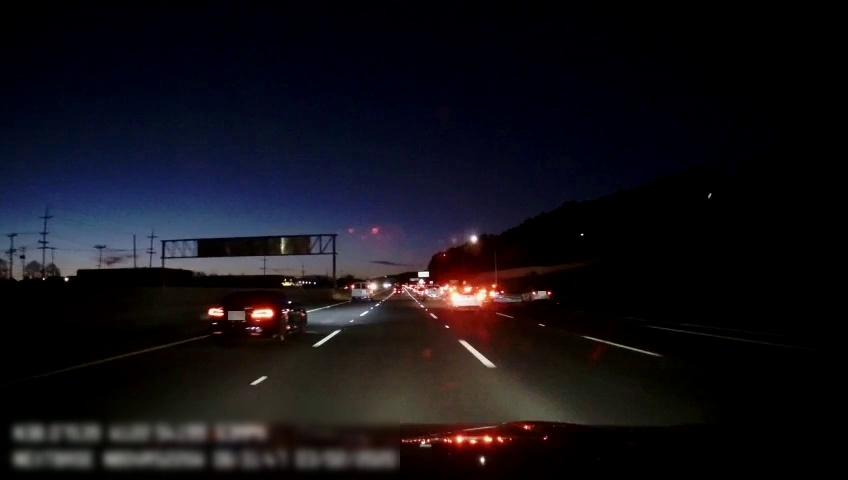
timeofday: Night
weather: Other
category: Drivable Space
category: Vehicles | Truck
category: Vehicles | Van
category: Vehicles | Car
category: Vehicles | Car
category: Vehicles | Car
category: Vehicles | Car
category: Lanes | Alternate Lane
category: Lanes | Alternate Lane
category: Lanes | Alternate Lane
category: Lanes | Alternate Lane
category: Lanes | Alternate Lane
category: Lanes | Alternate Lane
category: Traffic | Signs